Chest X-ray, PA view. Patient: 57 years old, sex M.
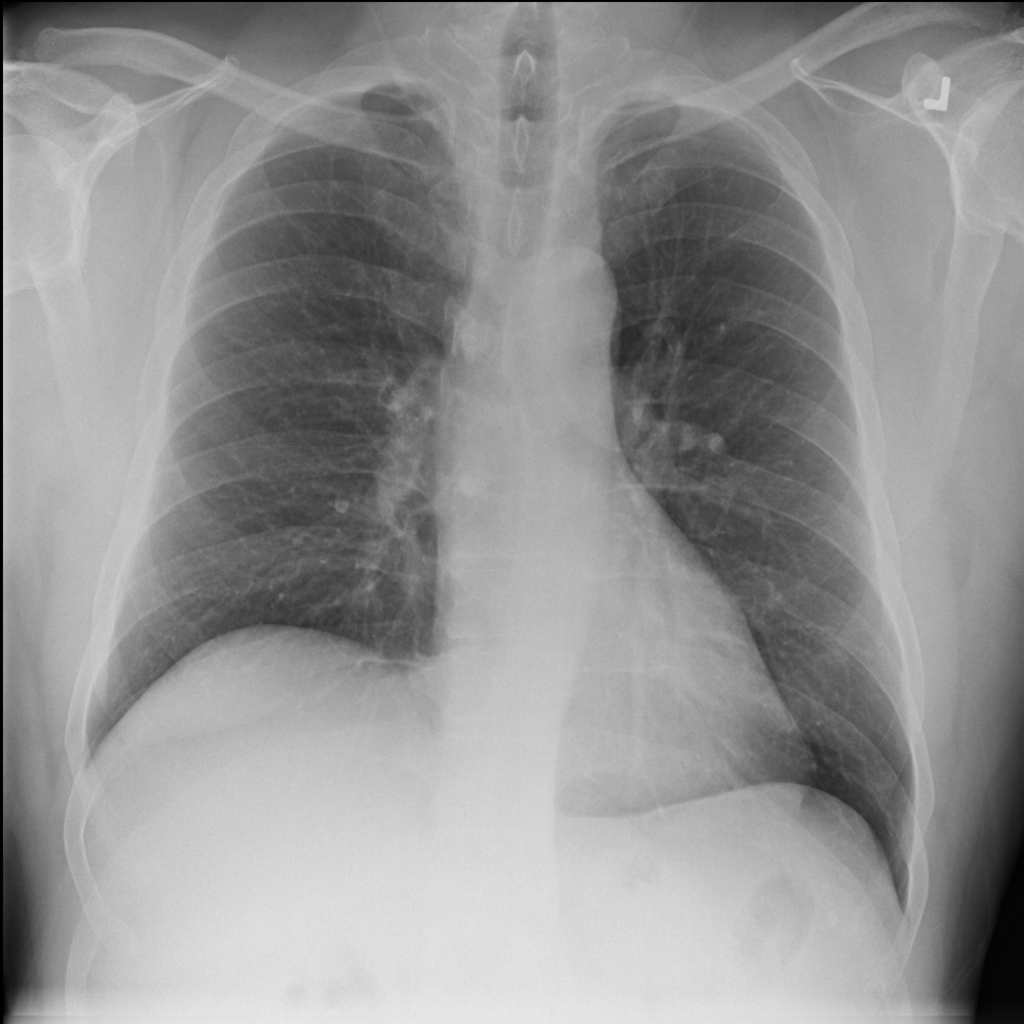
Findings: Atelectasis